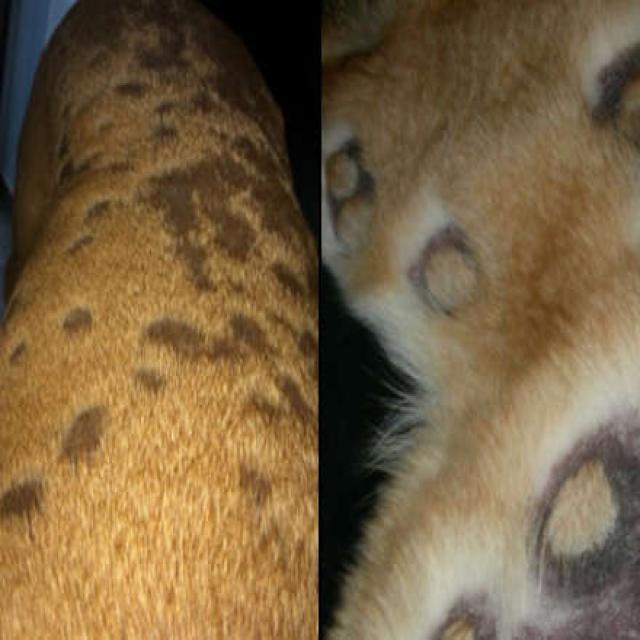
Canine dermatitis — inflammation of the skin presenting with erythema, pruritus, papules, and excoriation. May be allergic, contact, or atopic in origin.